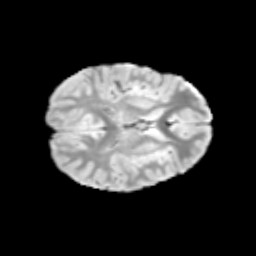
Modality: T2w
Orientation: axial
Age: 9
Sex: male
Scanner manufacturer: siemens
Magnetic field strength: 3 T
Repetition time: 3.8 s
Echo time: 0.07 s